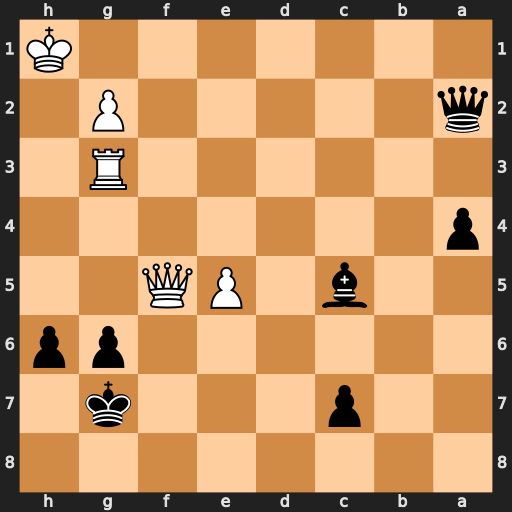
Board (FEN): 8/2p3k1/6pp/2b1PQ2/p7/6R1/q5P1/7K
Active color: b
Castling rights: -
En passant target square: -
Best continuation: Qa1+ Kh2 Qg1+ Kh3 Qh1+